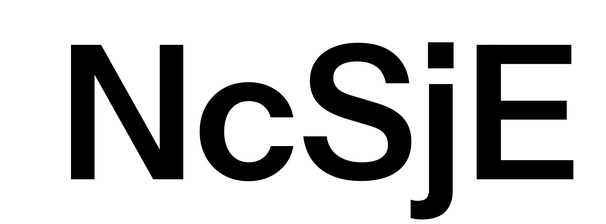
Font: InstrumentSans_SemiBold